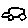
Label: car